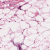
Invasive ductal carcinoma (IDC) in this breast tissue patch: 0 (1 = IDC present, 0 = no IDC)